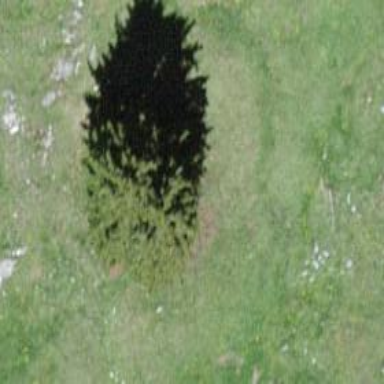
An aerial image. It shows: Needle-leaved tree in natural setting.